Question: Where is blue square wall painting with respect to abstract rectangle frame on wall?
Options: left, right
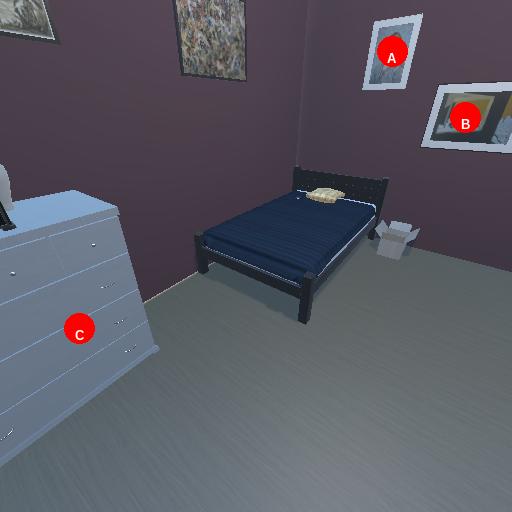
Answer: left